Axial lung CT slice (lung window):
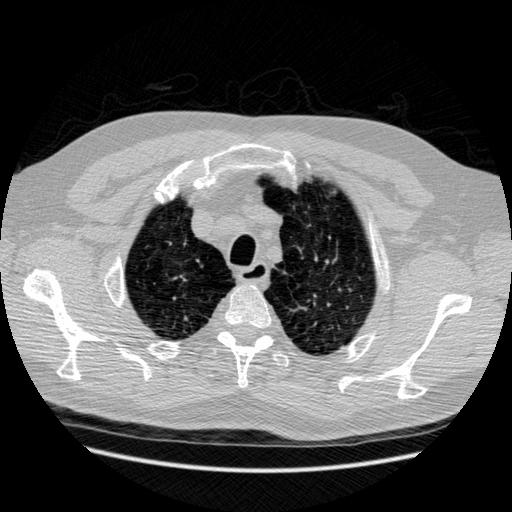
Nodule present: no